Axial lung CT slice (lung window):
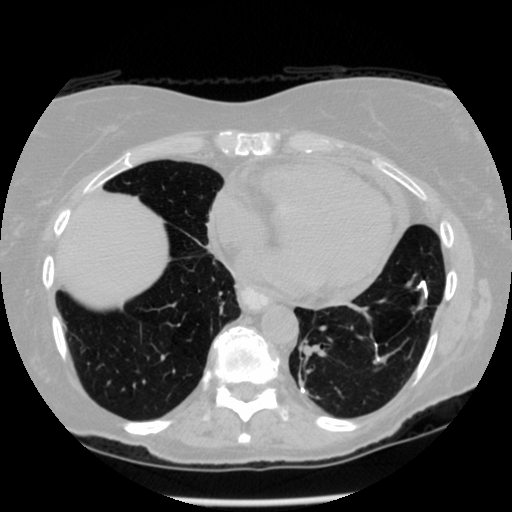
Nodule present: no